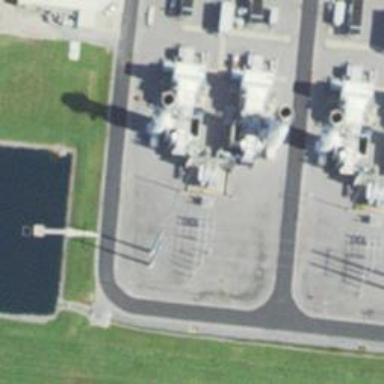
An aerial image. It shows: Gas-powered generator. It is gas turbine type generator.